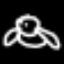
Label: frog